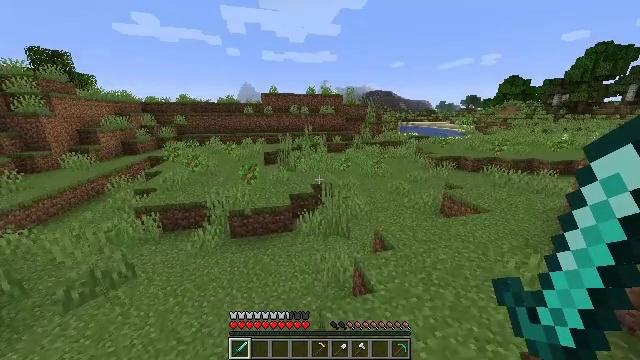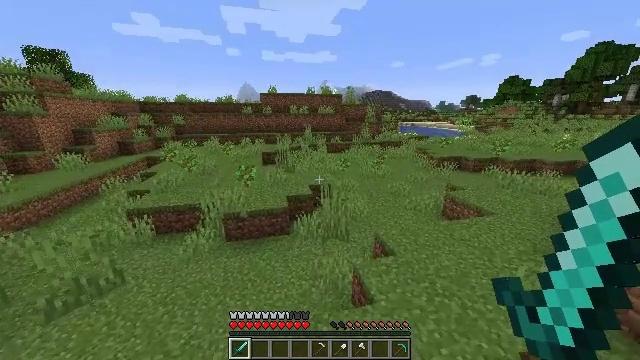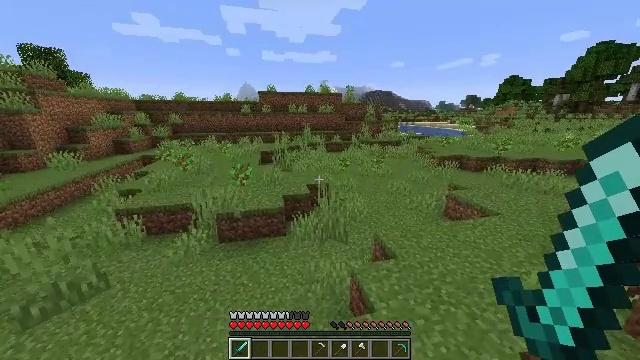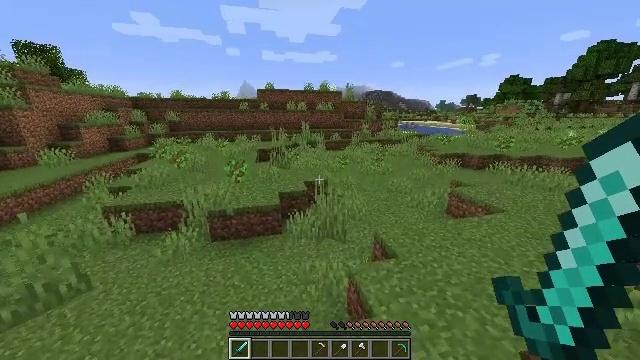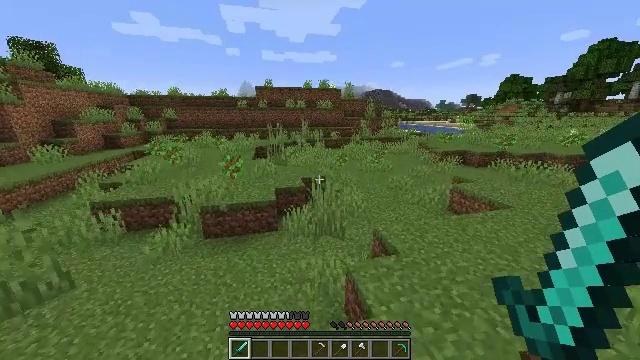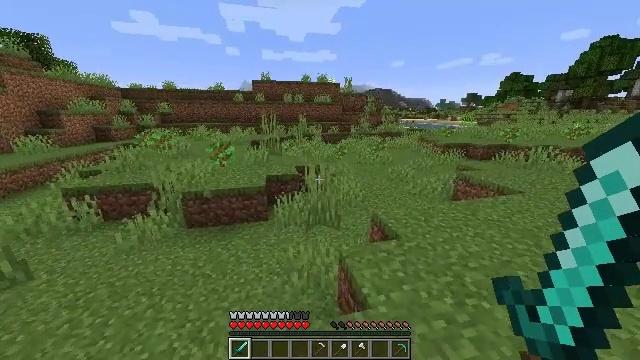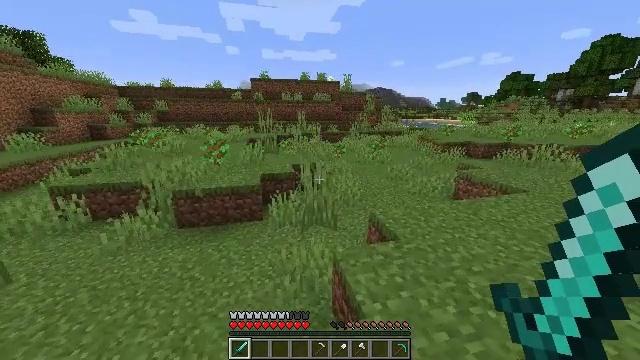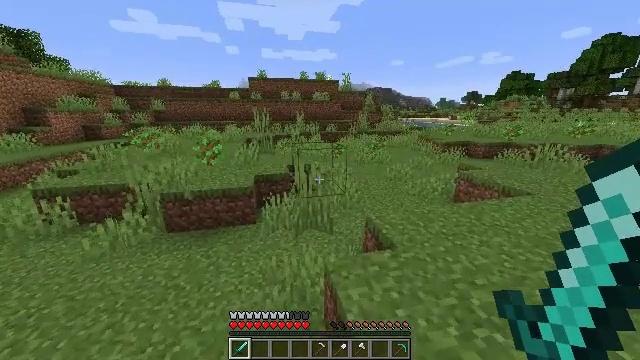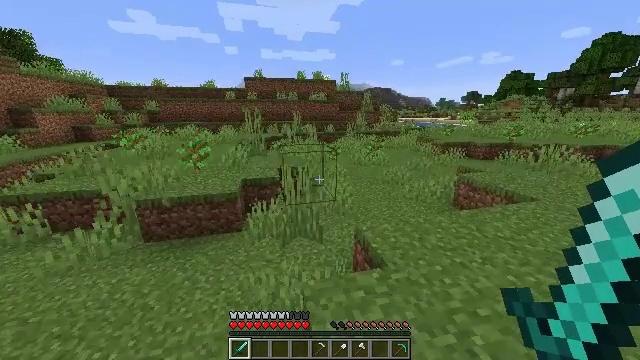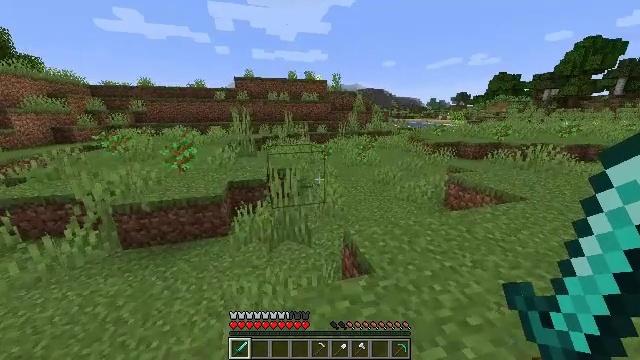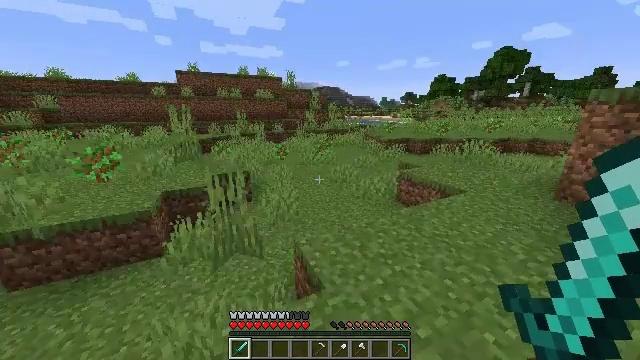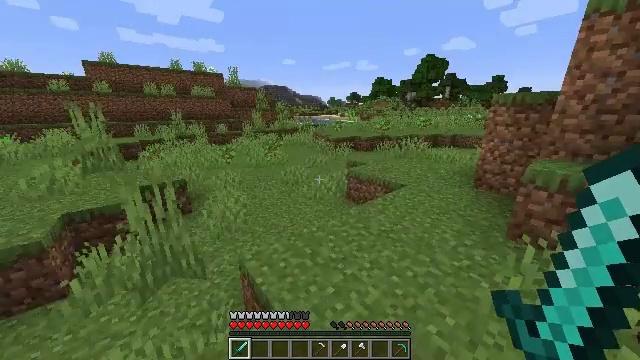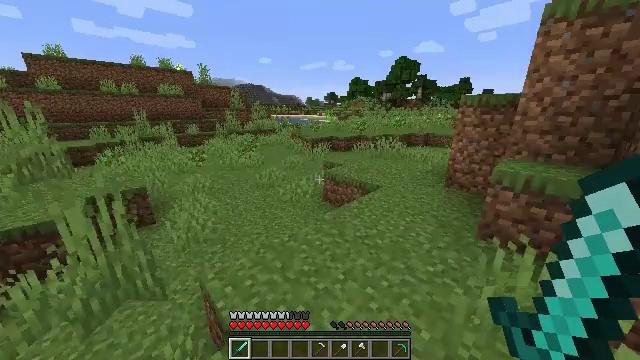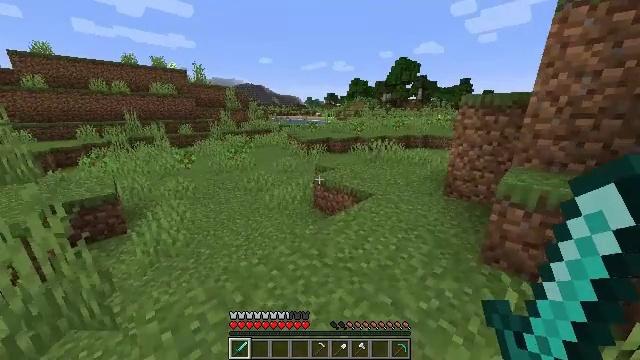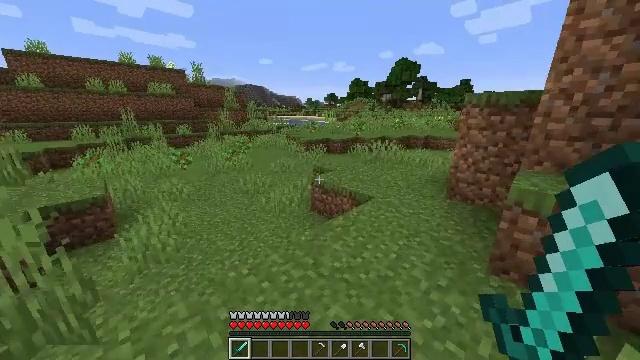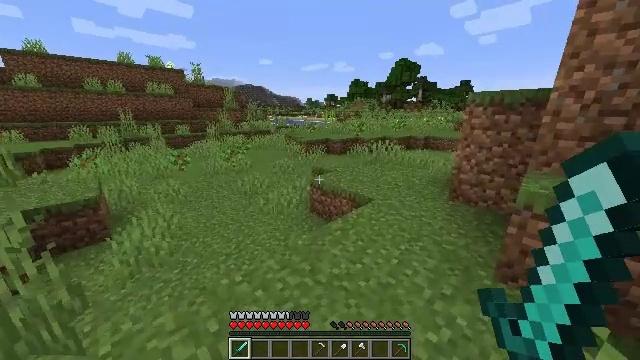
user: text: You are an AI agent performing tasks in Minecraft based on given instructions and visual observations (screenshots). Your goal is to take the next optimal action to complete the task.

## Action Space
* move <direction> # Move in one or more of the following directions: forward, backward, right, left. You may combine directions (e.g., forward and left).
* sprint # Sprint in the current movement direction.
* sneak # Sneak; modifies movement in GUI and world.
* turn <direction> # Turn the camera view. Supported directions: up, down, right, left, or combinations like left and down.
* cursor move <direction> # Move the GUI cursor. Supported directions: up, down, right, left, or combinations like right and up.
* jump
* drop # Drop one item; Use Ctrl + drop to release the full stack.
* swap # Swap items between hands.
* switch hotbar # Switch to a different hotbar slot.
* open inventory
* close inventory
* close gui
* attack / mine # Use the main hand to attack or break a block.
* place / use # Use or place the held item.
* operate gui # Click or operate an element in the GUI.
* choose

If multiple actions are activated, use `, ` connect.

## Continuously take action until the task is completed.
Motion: motion action
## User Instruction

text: Hunt fish.
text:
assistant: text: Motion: move forward and move right, jump
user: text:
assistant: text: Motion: move forward and move right, jump
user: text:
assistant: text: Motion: move forward and move right, jump
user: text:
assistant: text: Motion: move forward and move right, jump
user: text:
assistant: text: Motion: move forward and move right, jump
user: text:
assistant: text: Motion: move forward and move right
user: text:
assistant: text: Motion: move forward and move right
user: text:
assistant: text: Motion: move forward and move right
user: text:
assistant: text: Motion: move forward and move right, turn right
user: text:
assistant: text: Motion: move forward and move right, turn right
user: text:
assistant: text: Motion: move forward and move right, turn right
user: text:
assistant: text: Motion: move forward and move right, turn right
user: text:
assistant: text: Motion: move forward
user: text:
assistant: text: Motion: move forward
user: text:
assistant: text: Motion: move forward
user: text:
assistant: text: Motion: move forward
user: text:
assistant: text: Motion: move forward
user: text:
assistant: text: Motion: move forward
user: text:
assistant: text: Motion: move forward
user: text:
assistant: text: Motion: move forward
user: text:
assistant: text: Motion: move forward
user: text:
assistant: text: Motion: move forward
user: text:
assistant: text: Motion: move forward
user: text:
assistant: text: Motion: move forward
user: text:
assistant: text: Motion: move forward and move right
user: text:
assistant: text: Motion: move forward and move right
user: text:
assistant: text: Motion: move forward and move right
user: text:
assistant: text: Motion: move forward and move right
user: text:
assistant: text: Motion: move forward and move right
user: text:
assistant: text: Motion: move forward and move right